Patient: sex M, age 37
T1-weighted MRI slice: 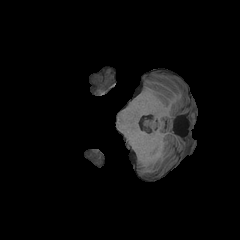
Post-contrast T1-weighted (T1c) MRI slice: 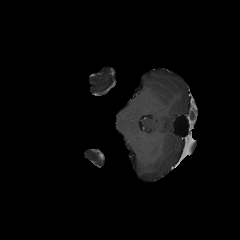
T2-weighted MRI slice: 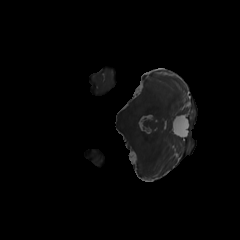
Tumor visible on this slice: no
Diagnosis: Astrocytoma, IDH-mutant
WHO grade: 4